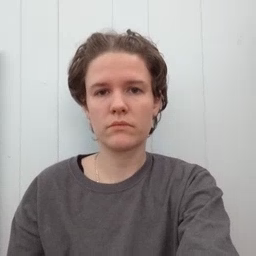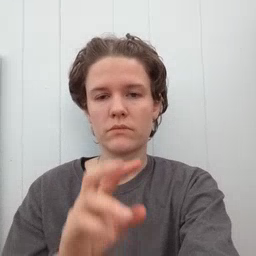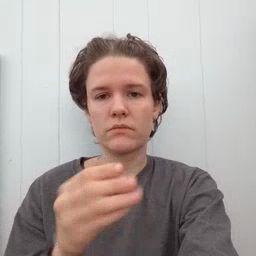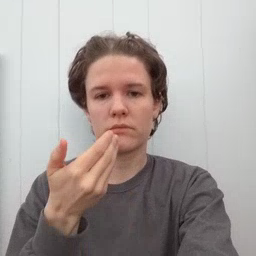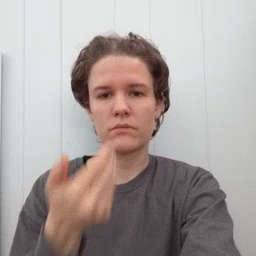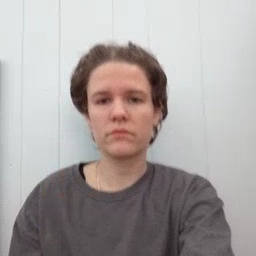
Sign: pizza